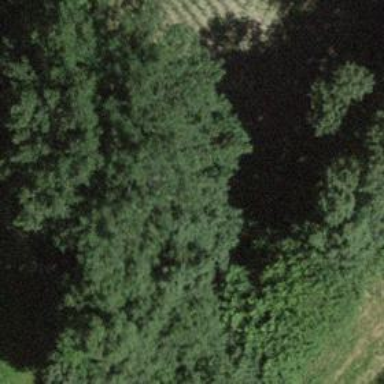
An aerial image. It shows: Hunting stand.